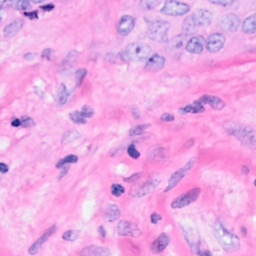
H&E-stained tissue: Breast